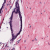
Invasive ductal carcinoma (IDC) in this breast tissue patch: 0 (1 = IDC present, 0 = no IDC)